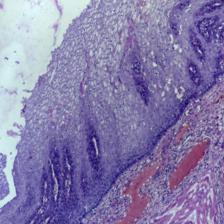
Diagnosis: Normal